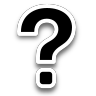
Cursor type: help
OS/theme: linux-adwaita
Variant: default